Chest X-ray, AP view. Patient: 34 years old, sex M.
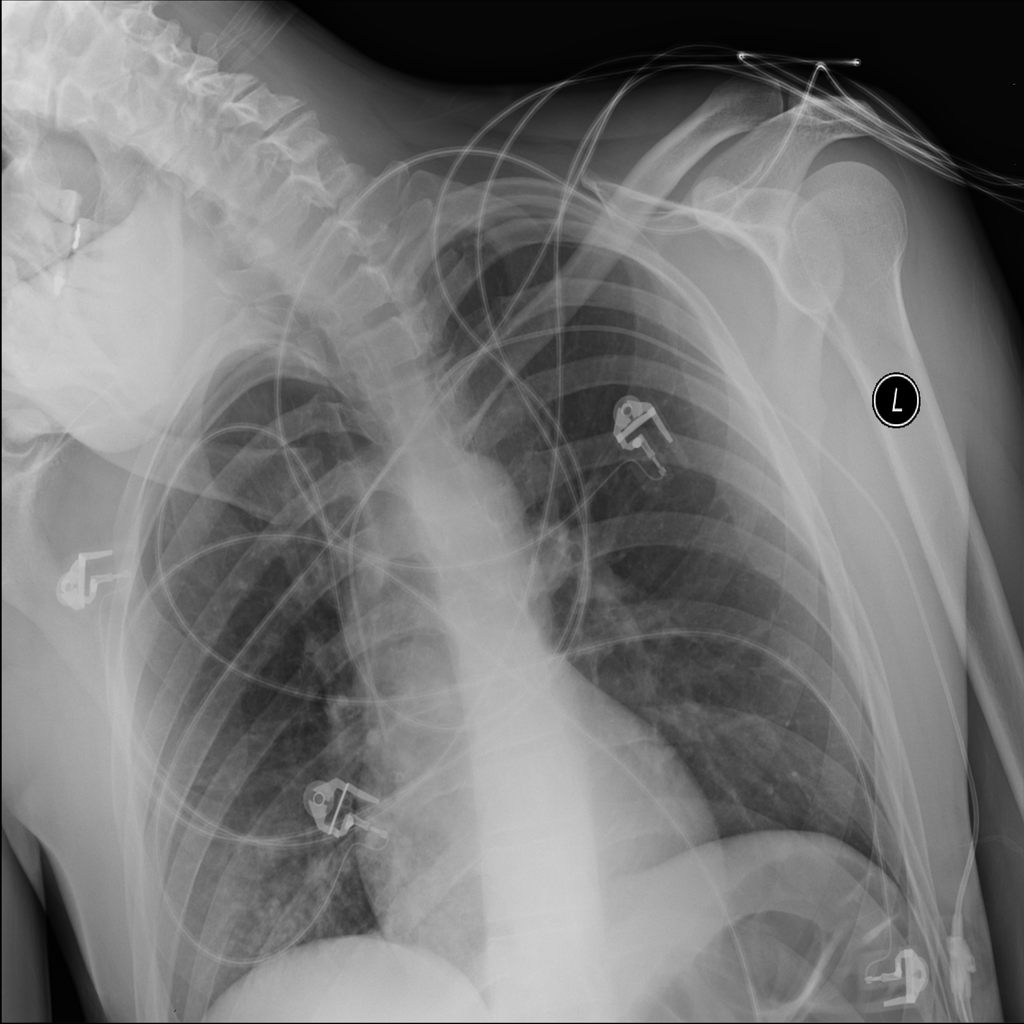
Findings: No Finding